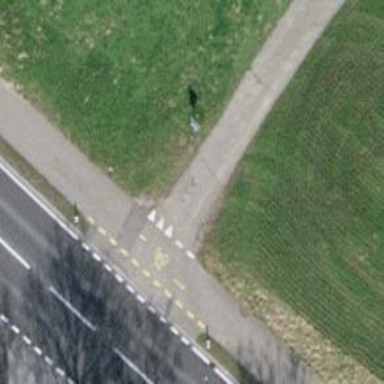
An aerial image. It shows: Well-maintained track road of grade 1.